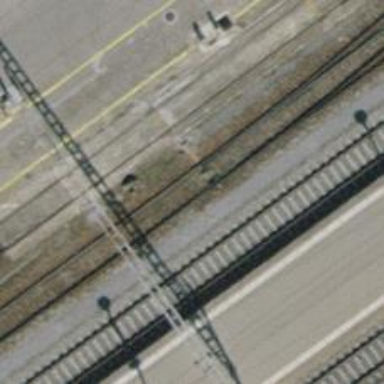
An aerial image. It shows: Railway switch.